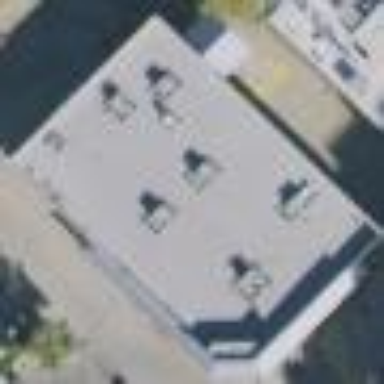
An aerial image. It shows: Retail building.